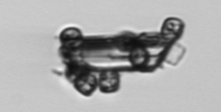
Label: Delphineis